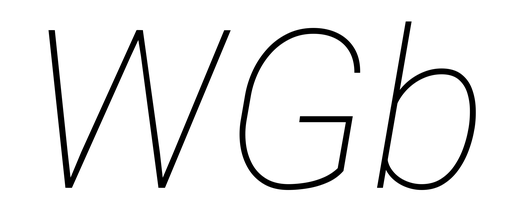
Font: Roboto-Italic_Thin_Italic